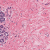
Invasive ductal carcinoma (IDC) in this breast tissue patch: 0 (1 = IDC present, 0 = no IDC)